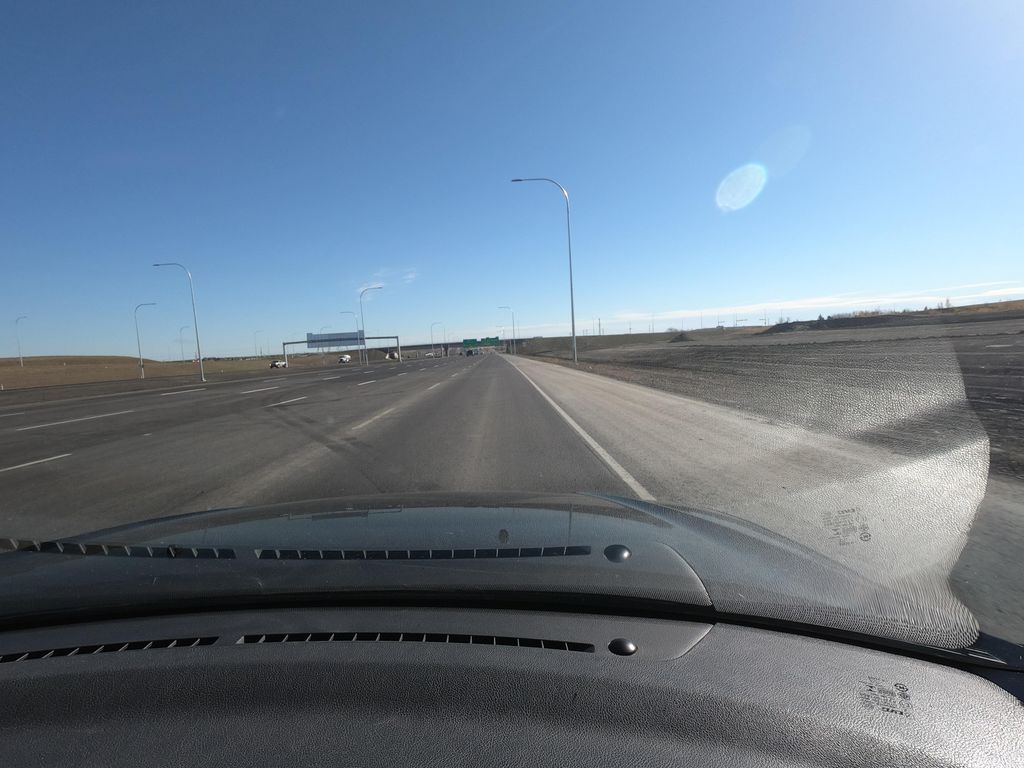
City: calgary